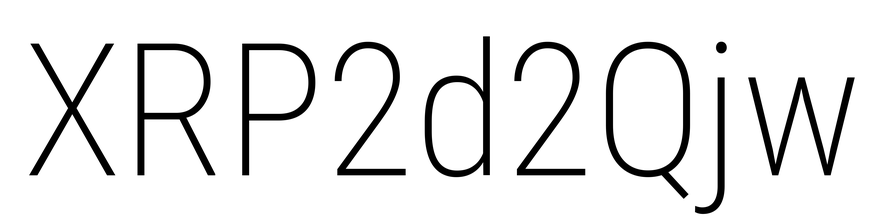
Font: Roboto_Condensed_ExtraLight